Question: I'm stucked on copying google analytics tracking code issue. It looks like Google Tag Assistant doesn't consider the code I copied from the generated GA tracking JS for the site.
The site is in <URL>
I added the codes on the header. This should work correctly like what I'm doing with the other sites I worked with. However, this one is weird. I can't figure what's wrong.
Anything I missed?

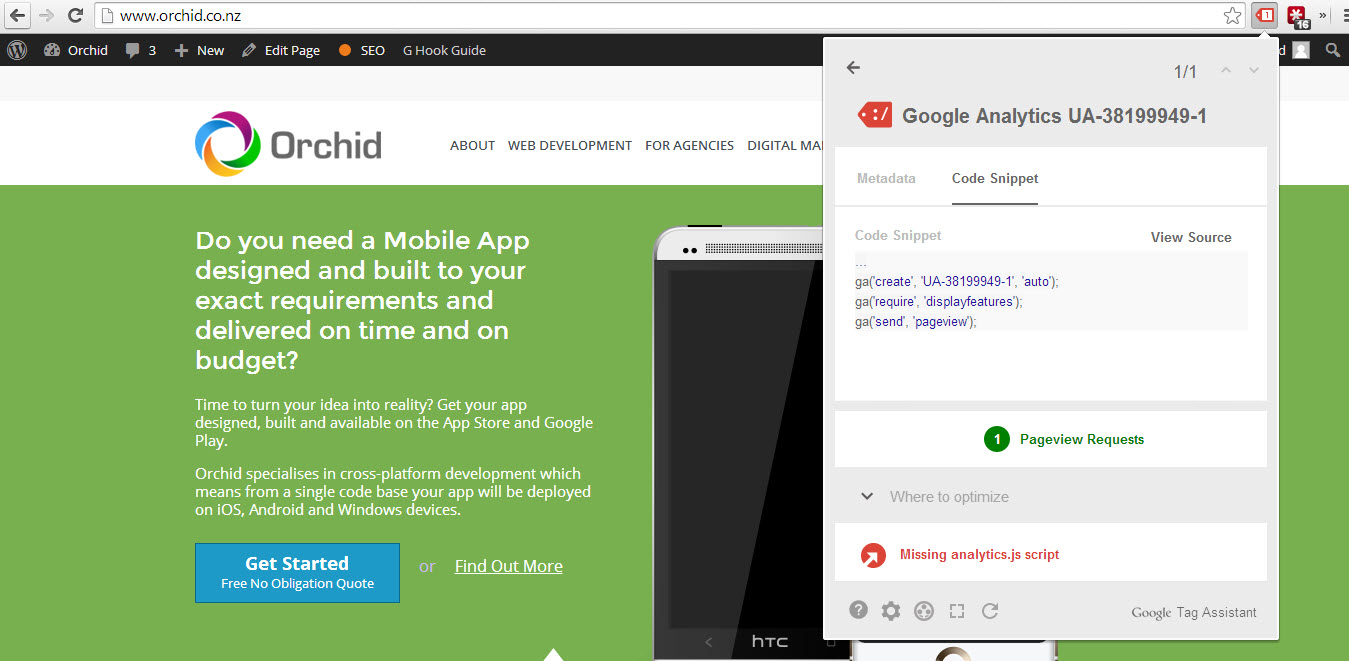
Answer: Not sure if this will fix the issue, but you are telling the browsers to parse the script as "rocketscript":
'''
<script type="text/rocketscript">
(function(i,s,o,g,r,a,m){i['GoogleAnalyticsObject']=r;i[r]=i[r]||function(){
(i[r].q=i[r].q||[]).push(arguments)},i[r].l=1*new Date();a=s.createElement(o),
m=s.getElementsByTagName(o)[0];a.async=1;a.src=g;m.parentNode.insertBefore(a,m)
})(window,document,'script','//www.google-analytics.com/analytics.js','ga');
....
'''
I don't know what rocketscript is and I guess neither does the Tag Assistant. Try to change this to "javascript" or not to use a type attribute at all.
<URL>, apparently this is part of some Cloud technology and requires a special plugin in Wordpress.
I see tracking calls in the network tab of the browser, so it looks like the problem might very well be purely cosmetic (altough chromes GA debugger extension does not pick up the calls, either).